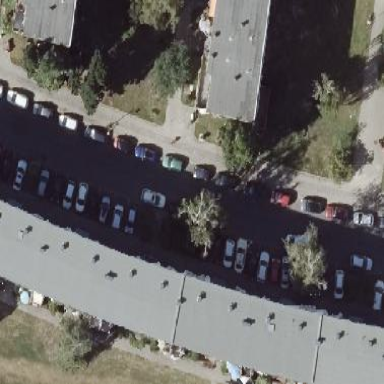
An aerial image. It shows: Flat-roofed apartment building.